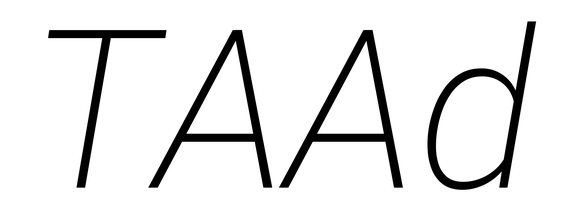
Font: Roboto-Italic_ExtraLight_Italic